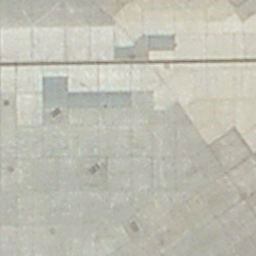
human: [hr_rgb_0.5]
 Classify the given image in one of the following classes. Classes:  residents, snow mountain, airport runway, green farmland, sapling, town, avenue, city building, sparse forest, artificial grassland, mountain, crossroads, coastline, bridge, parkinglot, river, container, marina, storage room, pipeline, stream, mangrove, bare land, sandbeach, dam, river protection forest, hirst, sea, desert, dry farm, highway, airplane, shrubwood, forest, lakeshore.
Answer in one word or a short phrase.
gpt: airport runway